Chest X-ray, PA view. Patient: 44 years old, sex F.
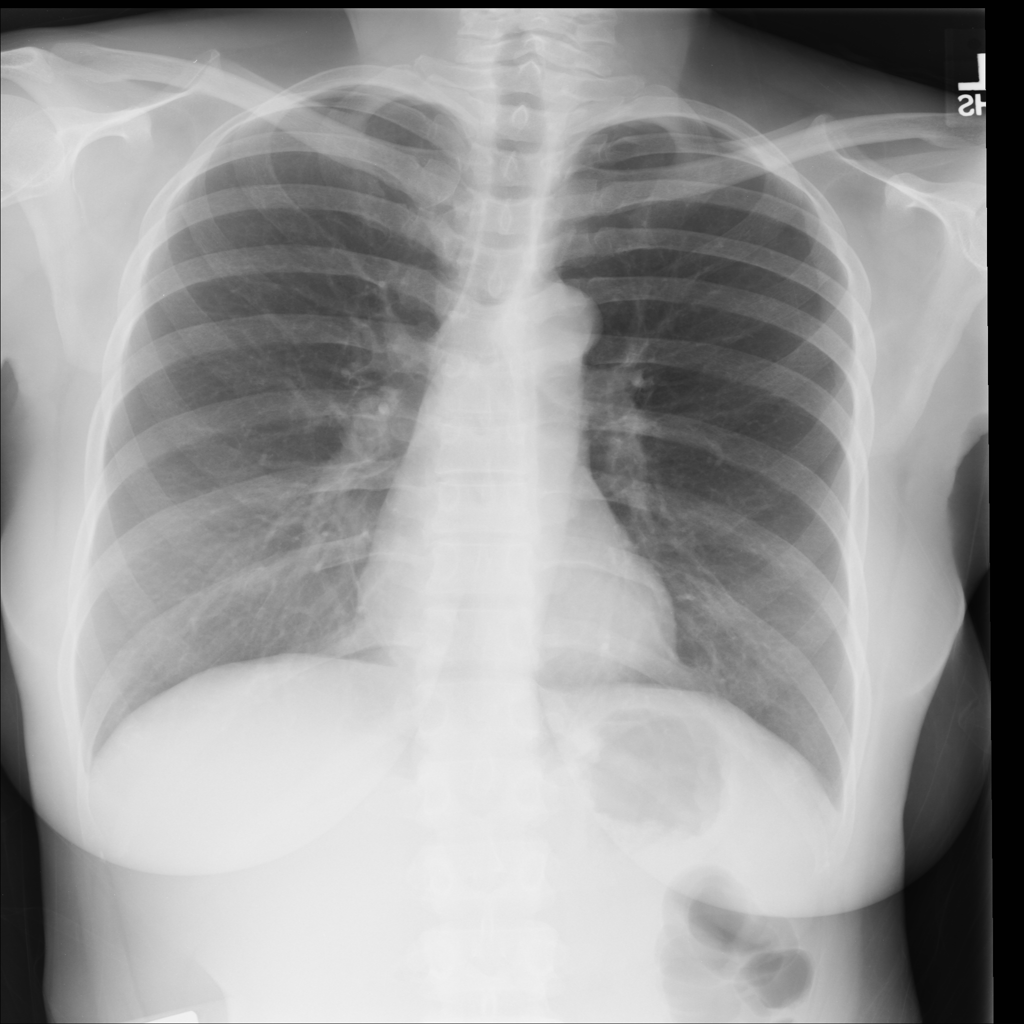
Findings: No Finding